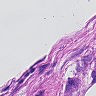
Metastatic tissue present: yes